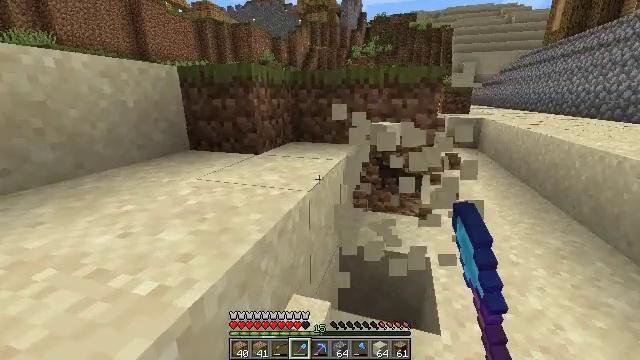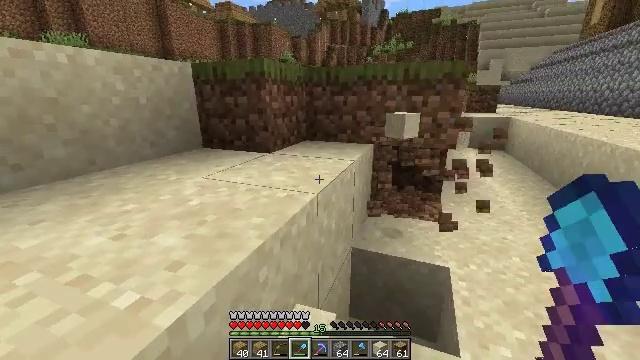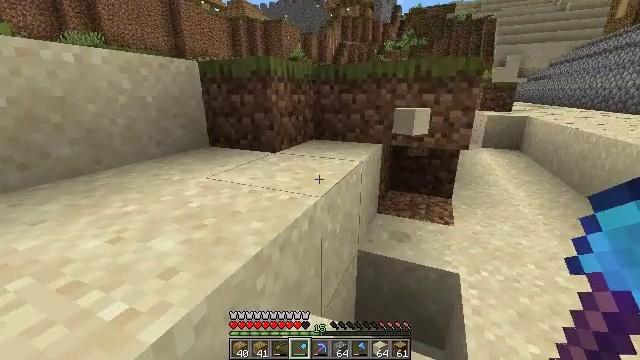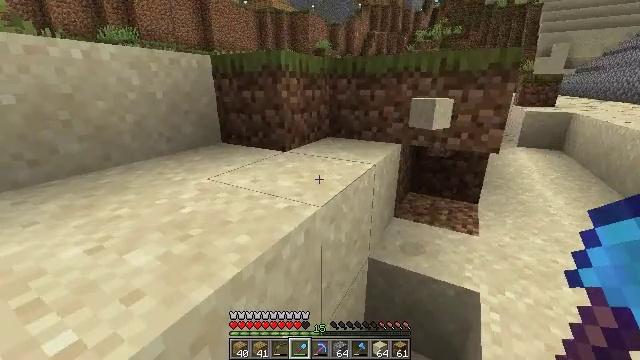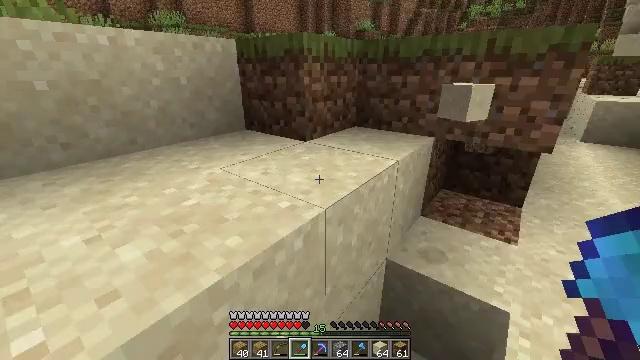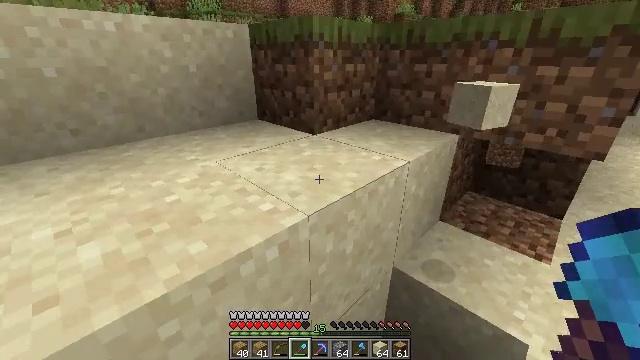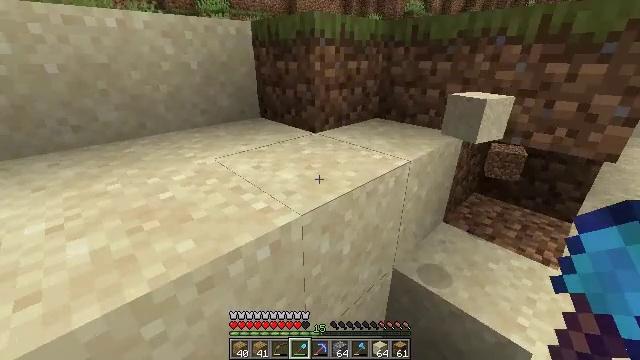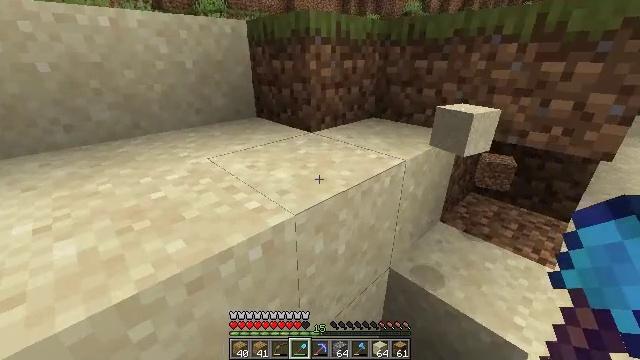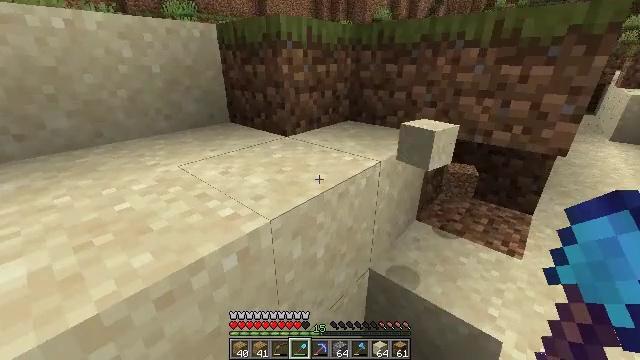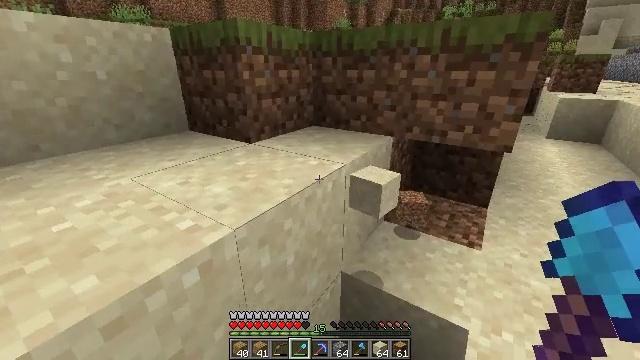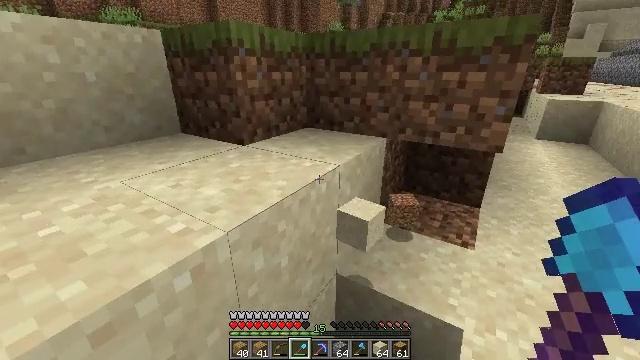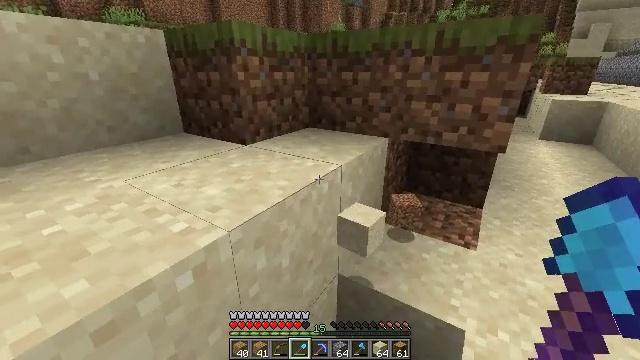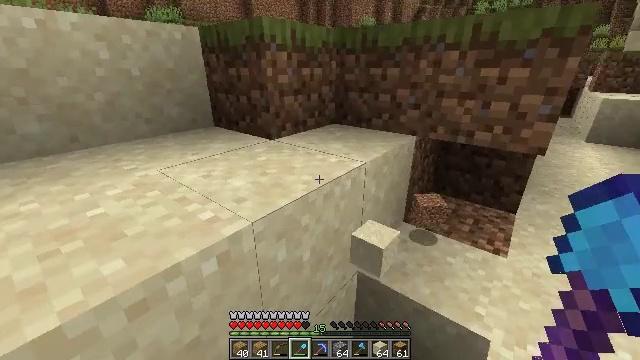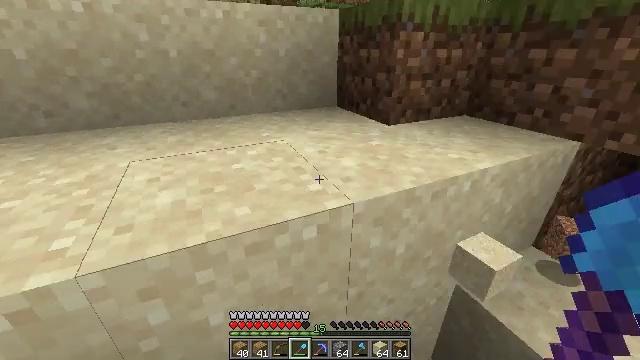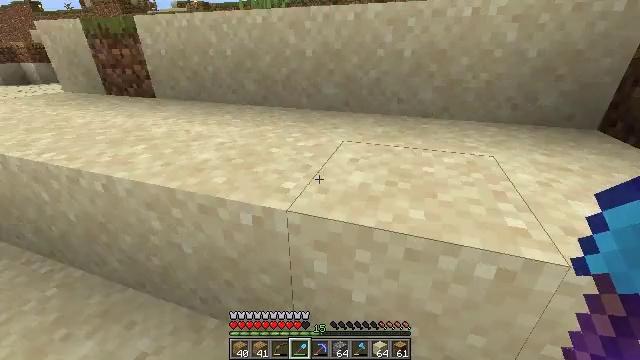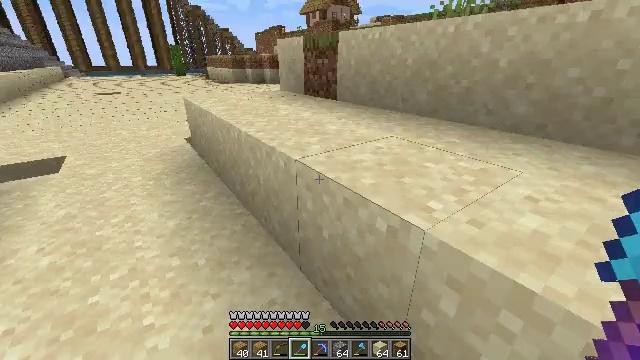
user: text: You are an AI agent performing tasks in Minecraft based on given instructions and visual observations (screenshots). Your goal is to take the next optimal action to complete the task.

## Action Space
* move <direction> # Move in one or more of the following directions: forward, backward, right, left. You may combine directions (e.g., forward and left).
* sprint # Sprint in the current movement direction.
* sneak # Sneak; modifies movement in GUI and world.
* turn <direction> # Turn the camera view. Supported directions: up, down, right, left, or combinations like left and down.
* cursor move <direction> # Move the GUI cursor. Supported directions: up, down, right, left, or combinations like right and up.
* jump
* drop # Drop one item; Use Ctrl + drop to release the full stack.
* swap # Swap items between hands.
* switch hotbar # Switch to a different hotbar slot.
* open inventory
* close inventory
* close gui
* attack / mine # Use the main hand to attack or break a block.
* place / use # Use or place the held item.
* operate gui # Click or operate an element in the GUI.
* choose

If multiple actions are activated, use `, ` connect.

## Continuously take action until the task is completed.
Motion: motion action
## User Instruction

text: Attack the ground to gather sand.
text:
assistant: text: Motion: move forward and move right, turn left
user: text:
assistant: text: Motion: move forward and move right, turn left
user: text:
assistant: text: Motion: move forward and move right, turn left and down
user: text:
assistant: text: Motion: move forward and move right, turn left and down
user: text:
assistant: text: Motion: turn left and down
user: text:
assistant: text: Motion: turn left
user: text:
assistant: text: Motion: no_op
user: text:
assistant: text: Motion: turn right
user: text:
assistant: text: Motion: turn right and up
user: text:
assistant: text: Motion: turn right
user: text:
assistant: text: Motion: no_op
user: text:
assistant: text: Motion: turn left
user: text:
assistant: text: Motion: turn left and down
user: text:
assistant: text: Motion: turn left
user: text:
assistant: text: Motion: turn left and up
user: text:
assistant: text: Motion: turn left and up
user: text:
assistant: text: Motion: move forward and move left, turn left and up
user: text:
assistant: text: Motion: move forward and move left
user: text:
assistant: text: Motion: move forward and move left
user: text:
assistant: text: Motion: move forward and move left, turn up
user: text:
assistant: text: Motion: move forward, turn left and up
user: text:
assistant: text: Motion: move forward, turn left and up
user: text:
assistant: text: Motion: move forward, sprint
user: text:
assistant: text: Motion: move forward, sprint, turn right
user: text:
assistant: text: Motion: move forward, sprint, turn right
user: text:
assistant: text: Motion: move forward, turn right
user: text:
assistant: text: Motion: move forward, sprint
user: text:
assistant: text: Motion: move forward, sprint
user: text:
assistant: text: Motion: move forward, sprint
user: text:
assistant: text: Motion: move forward, sprint